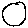
Label: moon